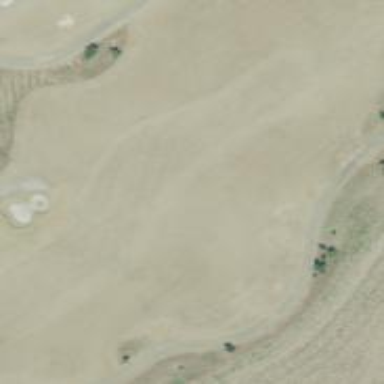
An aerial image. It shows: Golf hole.